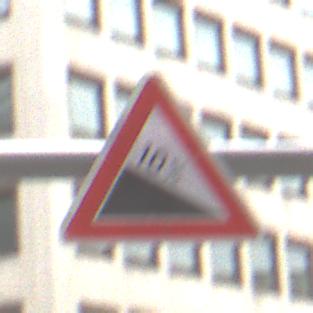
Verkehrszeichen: Gefaelle10
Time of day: Midday
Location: Outdoor (Urban)
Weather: Overcast
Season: NotSpecified
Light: Natural